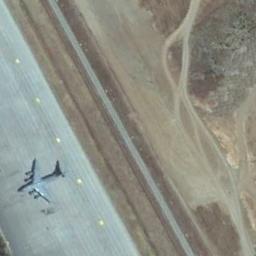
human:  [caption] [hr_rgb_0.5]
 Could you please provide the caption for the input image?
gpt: A plane is parked on the open space next to the bare land .

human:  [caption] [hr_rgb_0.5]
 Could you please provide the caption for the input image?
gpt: There is a plane in a clearing and there is a runway next to the plane .

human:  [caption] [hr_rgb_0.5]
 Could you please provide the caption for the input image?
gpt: A grey plane parked on the grey runway .

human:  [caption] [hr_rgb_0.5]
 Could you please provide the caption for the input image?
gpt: A gray plane parked on the open area and a clearing behind it .

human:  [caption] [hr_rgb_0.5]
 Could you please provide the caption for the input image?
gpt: There is an airplane in the parking lot .